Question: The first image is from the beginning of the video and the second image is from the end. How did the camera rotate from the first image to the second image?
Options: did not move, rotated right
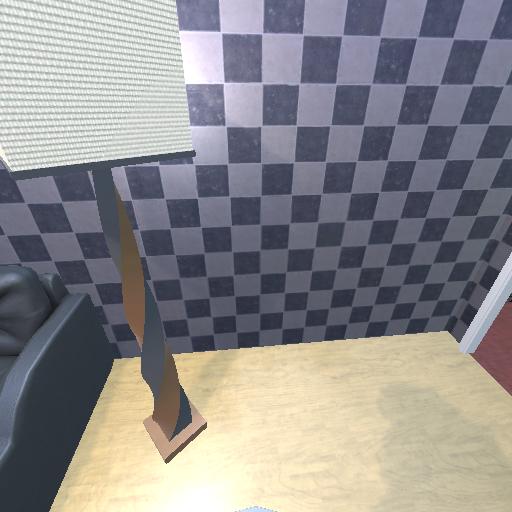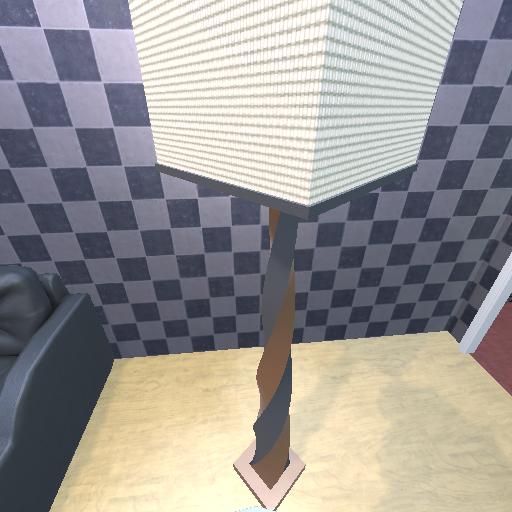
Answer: did not move